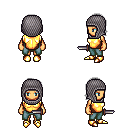
a pixel art fantasy rpg character, female body template, human, tanned skin, gold chest armor, teal pants, gray long bangs hairstyle, chain hood, gold boots, dagger, four views (front, back, left, right), 2x2 character sprite sheet, small pixel art, hard edges, no anti-aliasing